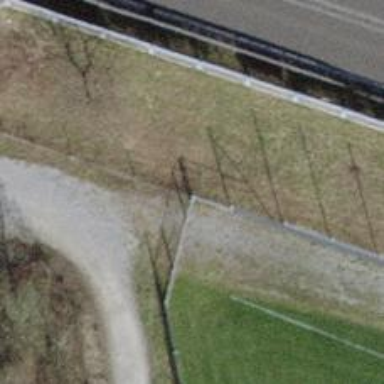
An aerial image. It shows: Fence.